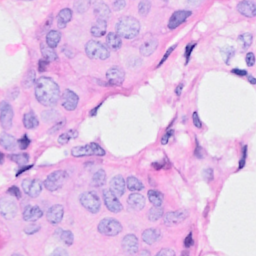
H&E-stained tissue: Breast